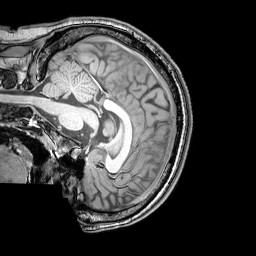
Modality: T1w
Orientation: sagittal
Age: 24
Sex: male
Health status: healthy
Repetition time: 0.081 s
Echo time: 0.037 s